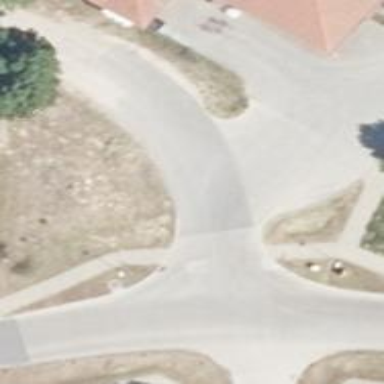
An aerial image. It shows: Residential road.